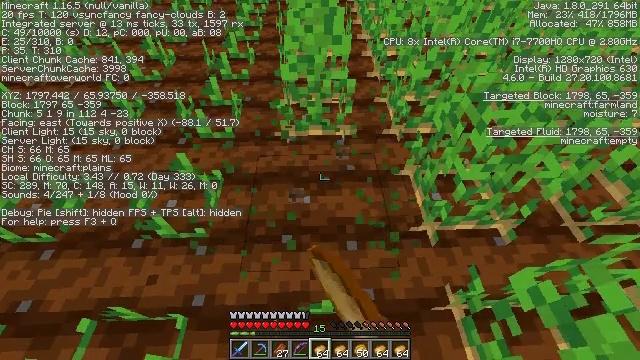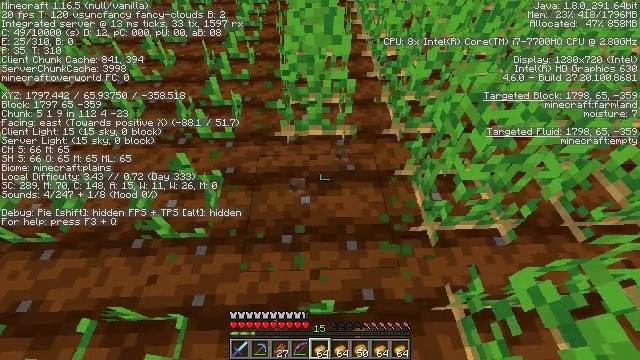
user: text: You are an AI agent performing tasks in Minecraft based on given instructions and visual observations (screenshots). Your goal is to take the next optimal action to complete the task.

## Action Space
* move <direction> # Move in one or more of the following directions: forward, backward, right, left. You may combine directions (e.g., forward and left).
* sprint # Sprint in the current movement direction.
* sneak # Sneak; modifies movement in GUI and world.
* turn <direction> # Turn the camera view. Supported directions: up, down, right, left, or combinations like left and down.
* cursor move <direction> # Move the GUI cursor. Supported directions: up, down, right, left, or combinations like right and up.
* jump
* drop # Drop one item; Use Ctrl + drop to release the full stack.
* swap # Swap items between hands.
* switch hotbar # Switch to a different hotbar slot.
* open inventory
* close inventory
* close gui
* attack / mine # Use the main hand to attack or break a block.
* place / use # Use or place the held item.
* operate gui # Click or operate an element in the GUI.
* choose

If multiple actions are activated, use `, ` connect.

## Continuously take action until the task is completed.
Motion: motion action
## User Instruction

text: Dig up potatoes from the soil.
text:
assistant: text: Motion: no_op
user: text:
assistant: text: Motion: no_op